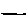
Label: line